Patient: sex F, age 68
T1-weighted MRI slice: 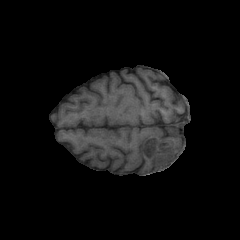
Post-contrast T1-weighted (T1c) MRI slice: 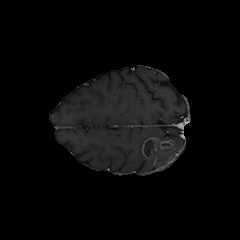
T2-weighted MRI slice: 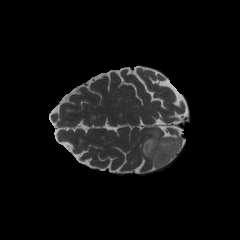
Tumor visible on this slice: yes
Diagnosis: Glioblastoma, IDH-wildtype
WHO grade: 4